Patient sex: M
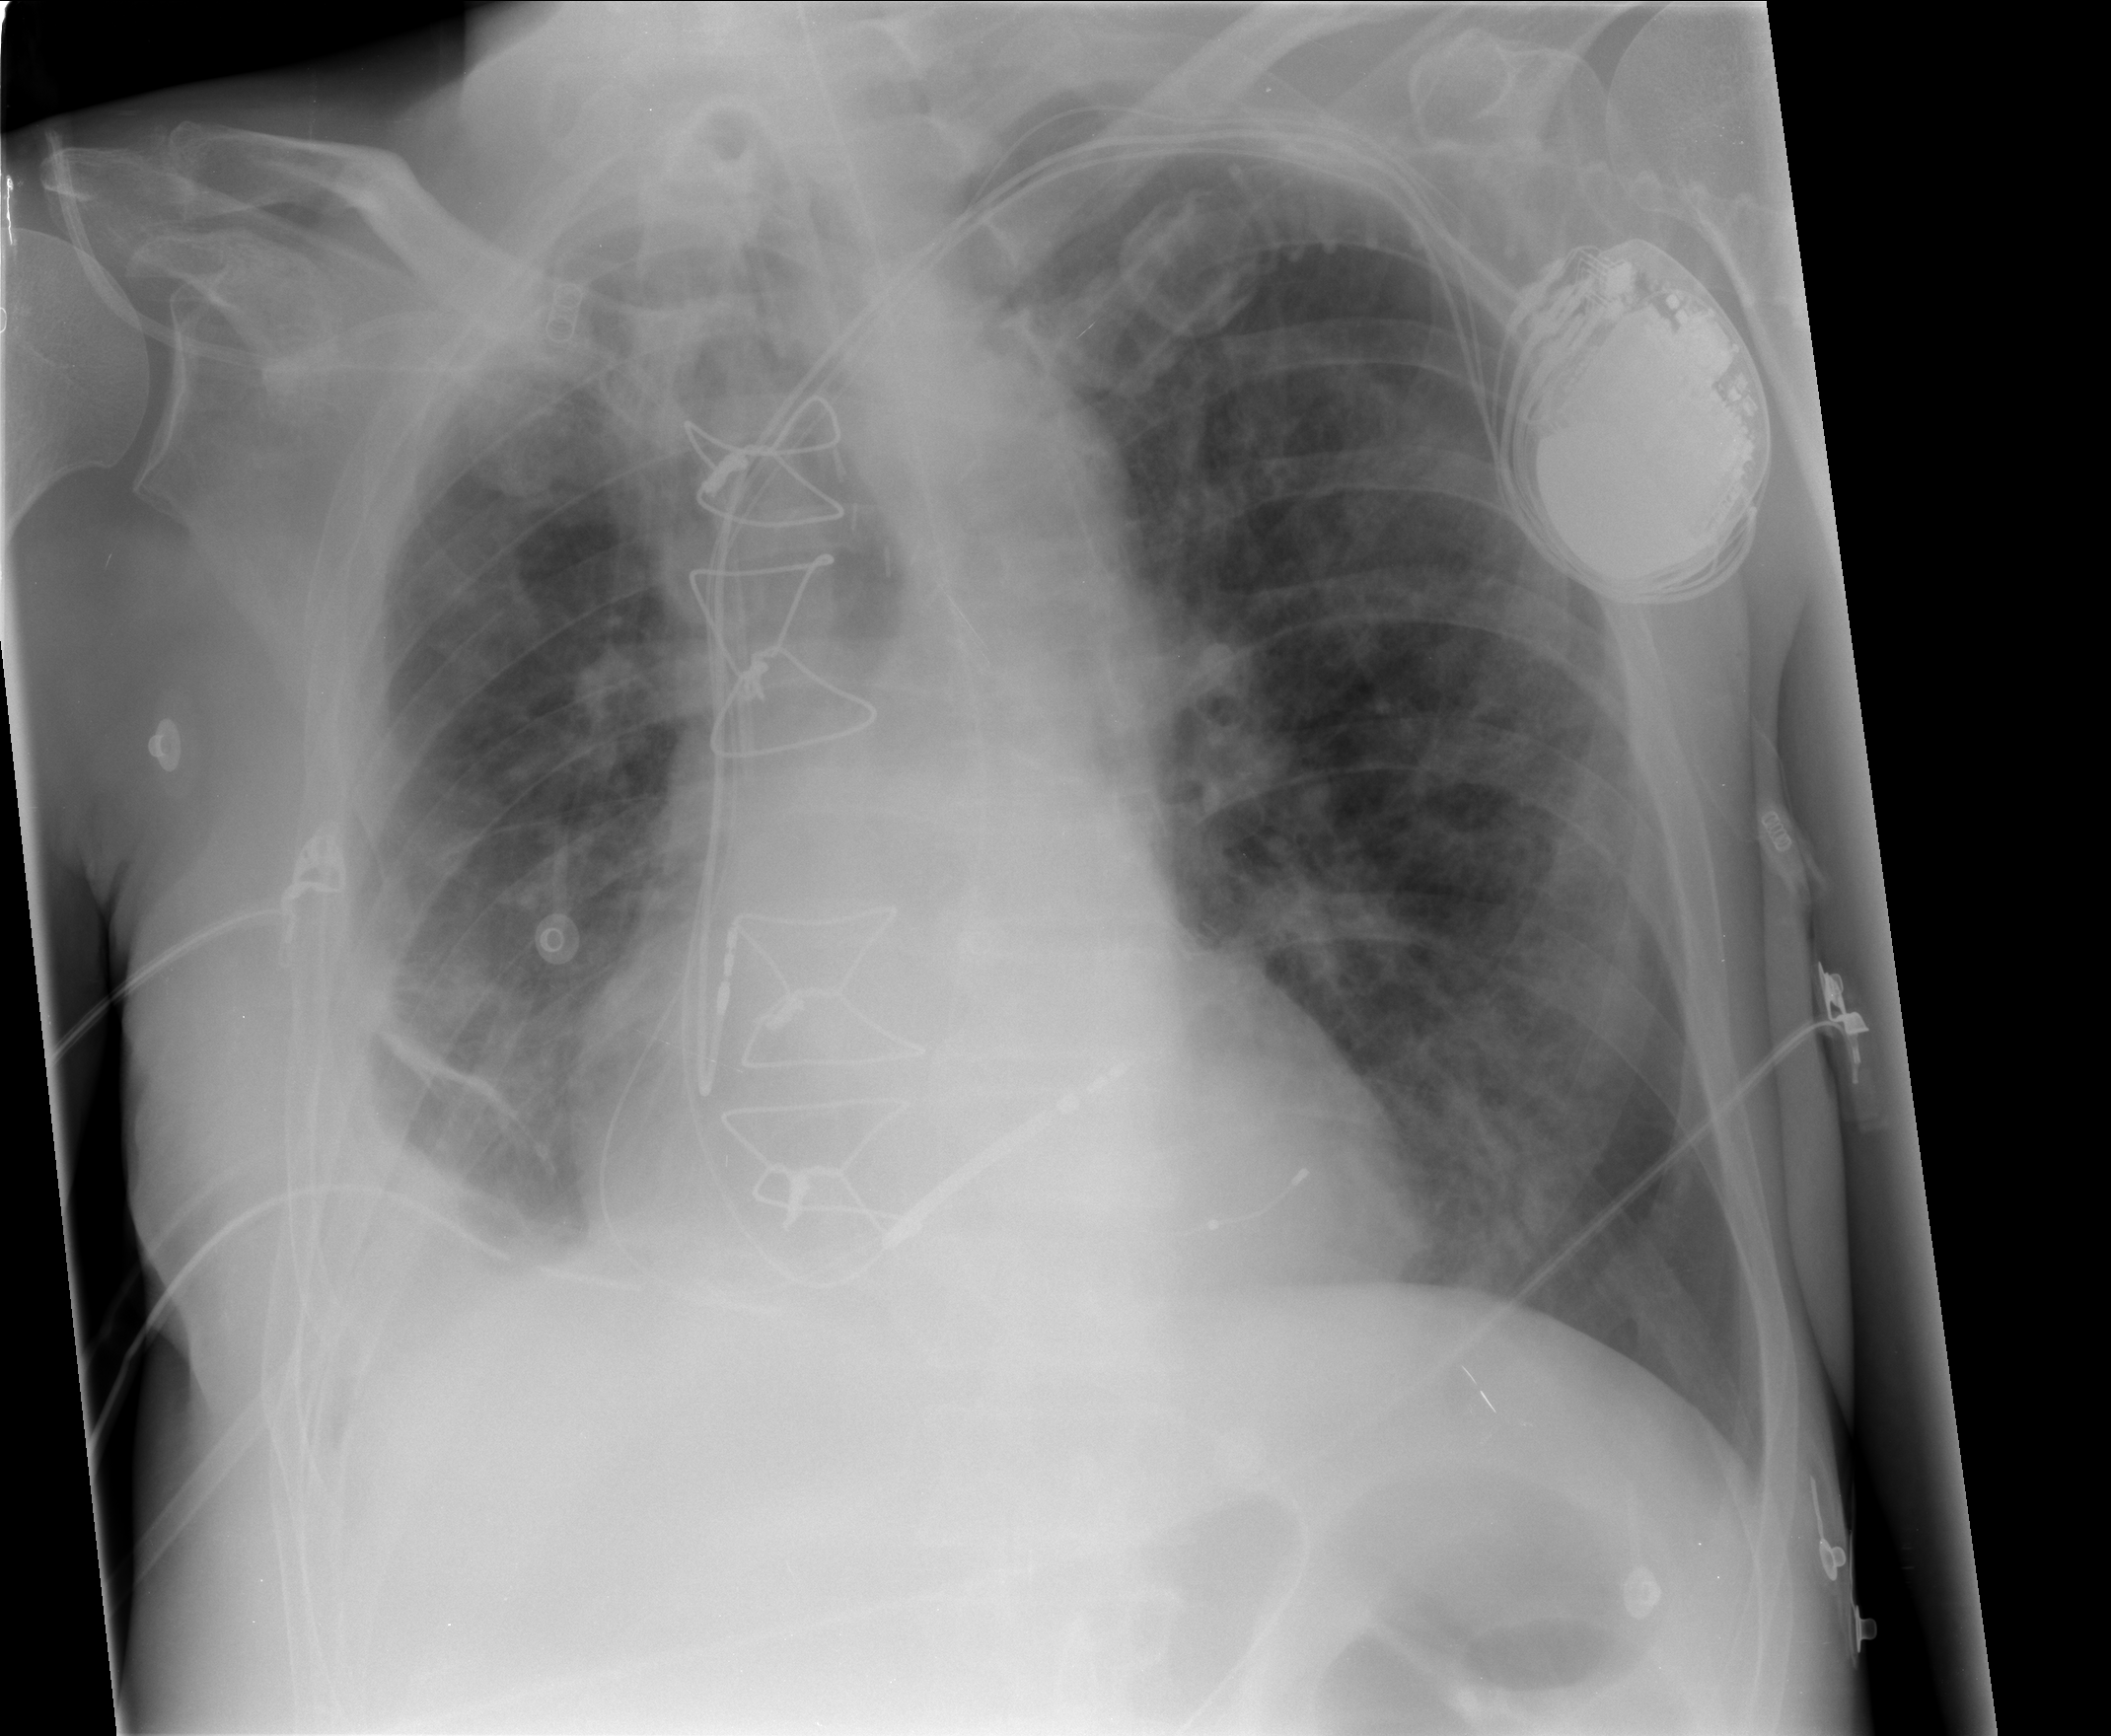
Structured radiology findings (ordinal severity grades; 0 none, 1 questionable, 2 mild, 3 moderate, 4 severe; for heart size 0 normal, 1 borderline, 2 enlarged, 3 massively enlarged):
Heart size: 2
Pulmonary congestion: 0
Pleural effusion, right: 2
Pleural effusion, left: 0
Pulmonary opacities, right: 2
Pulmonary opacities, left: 0
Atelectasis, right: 2
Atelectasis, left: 0